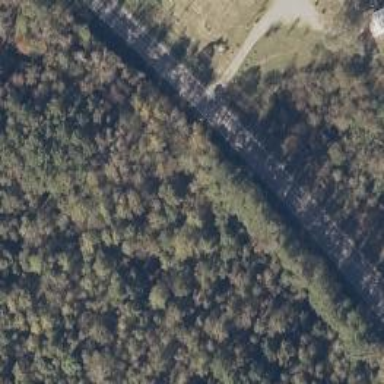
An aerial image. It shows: Asphalt trunk highway.